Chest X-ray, PA view. Patient: 49 years old, sex F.
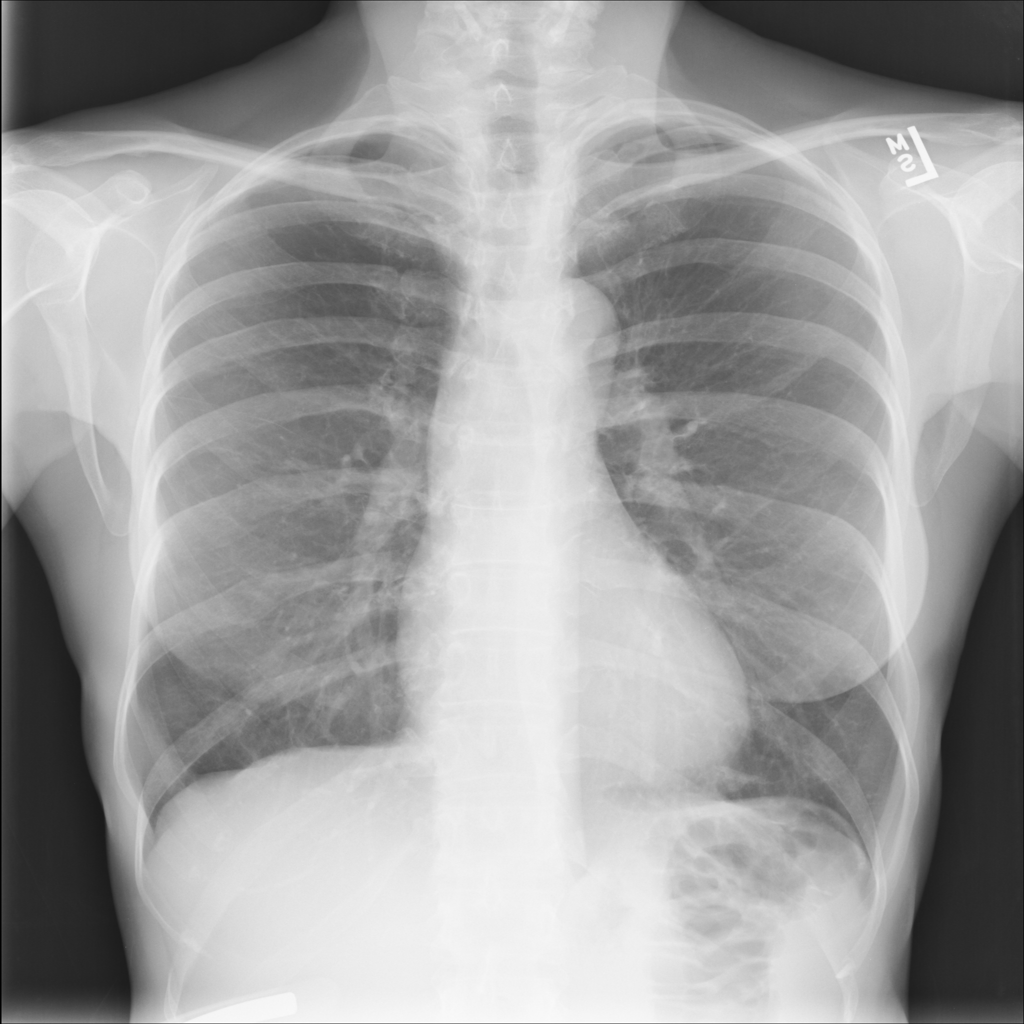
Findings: Pneumothorax